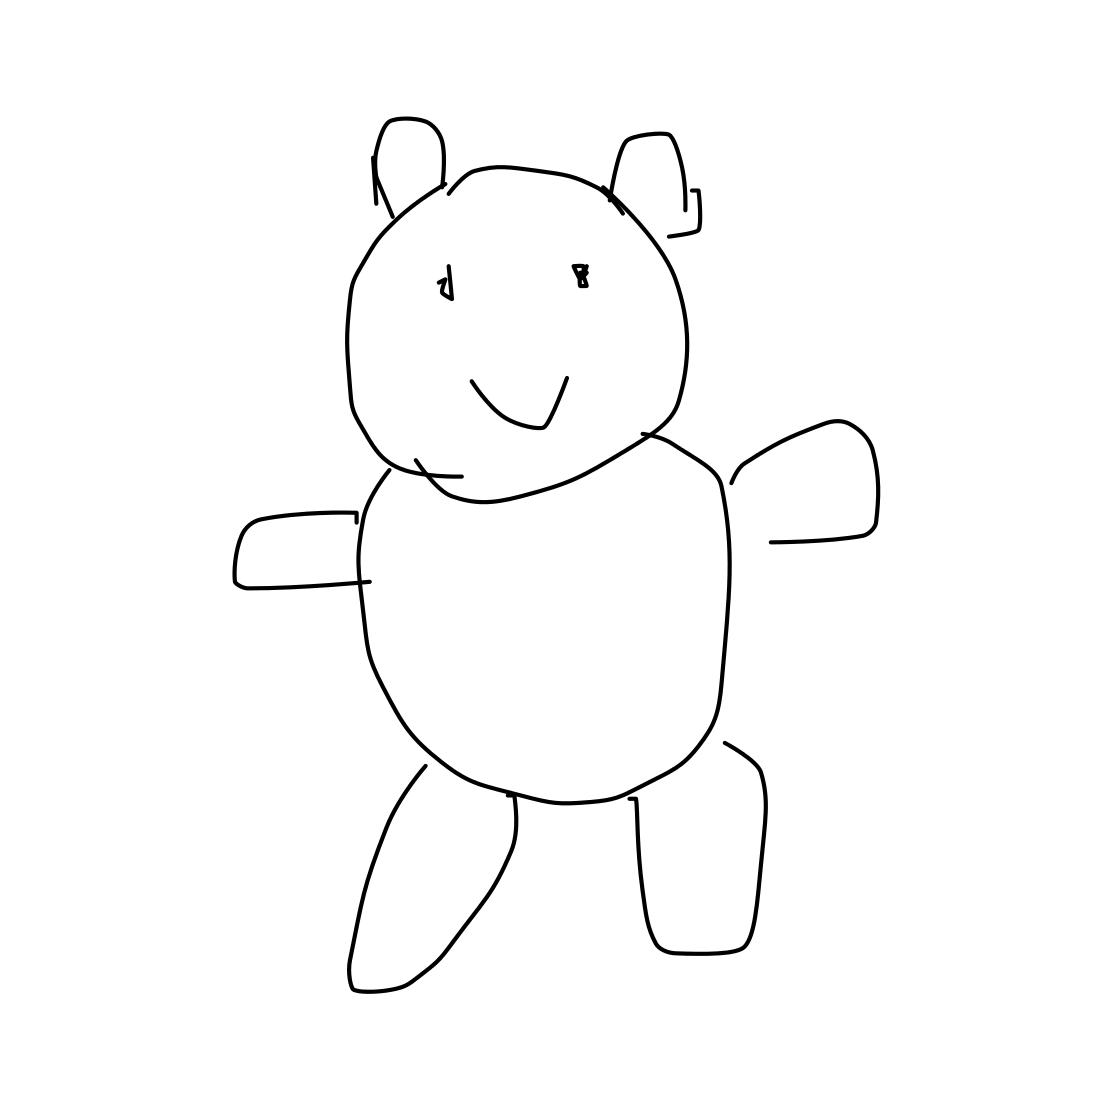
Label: teddy-bear